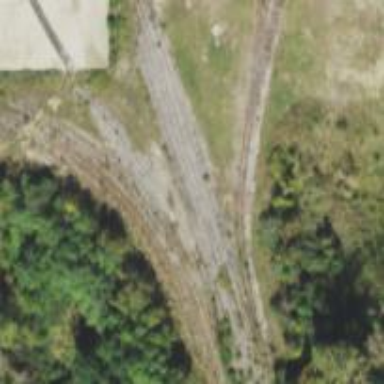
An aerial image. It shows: Disused railway spur.